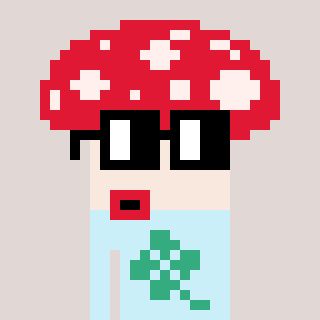
a pixel art character with square black glasses, a mushroom-shaped head and a cold-colored body on a warm background